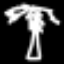
Label: palm tree